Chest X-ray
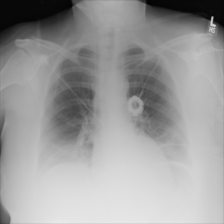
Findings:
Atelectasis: negative
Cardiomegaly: negative
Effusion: negative
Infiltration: negative
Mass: negative
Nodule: negative
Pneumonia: negative
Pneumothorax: negative
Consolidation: negative
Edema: negative
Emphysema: negative
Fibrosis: negative
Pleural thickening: negative
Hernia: negative